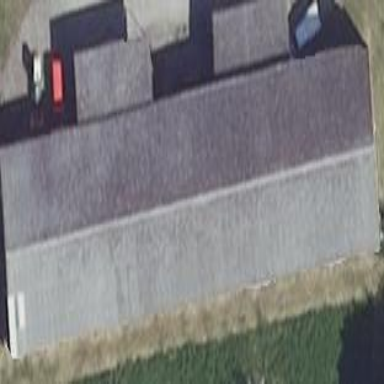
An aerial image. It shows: Farm auxiliary building.